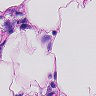
Metastatic tissue present: no